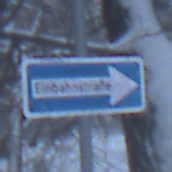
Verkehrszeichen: EinbahnstrasseRechtsweisend
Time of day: Midday
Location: Outdoor (Nature)
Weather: Overcast
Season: Winter
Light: Natural